Field crop: maize
Growth stage: 2
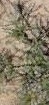
Species: salsola